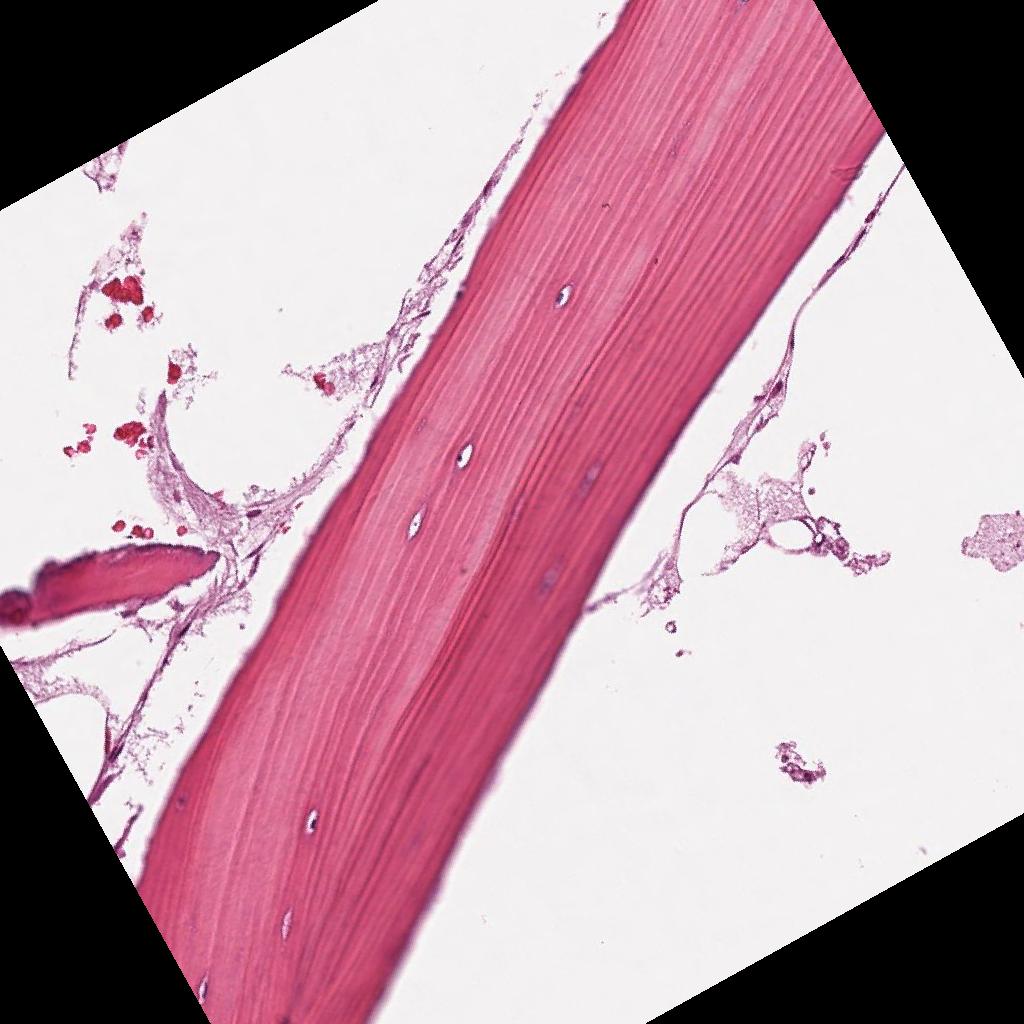
Label: Non-Tumor